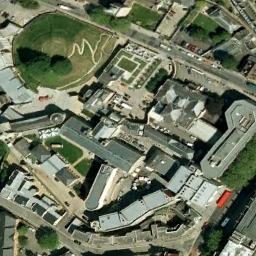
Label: palace